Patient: sex M, age 48
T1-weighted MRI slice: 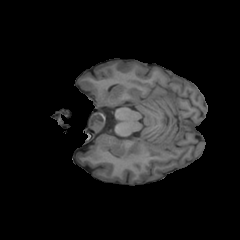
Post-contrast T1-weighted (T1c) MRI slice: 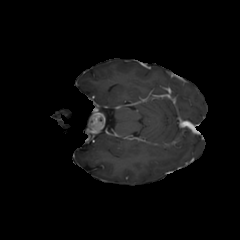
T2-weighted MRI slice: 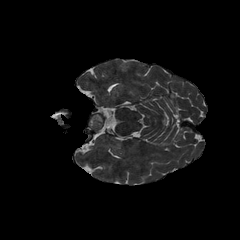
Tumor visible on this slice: no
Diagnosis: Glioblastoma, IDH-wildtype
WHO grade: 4